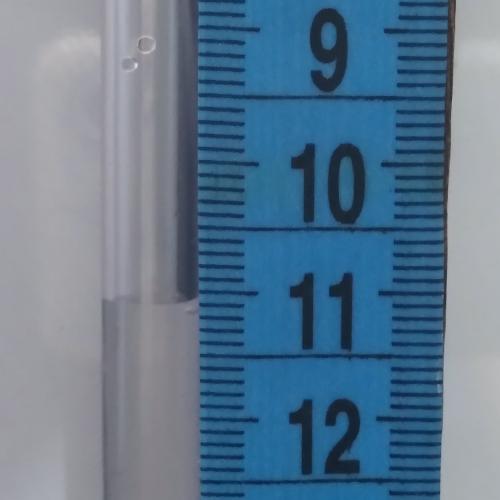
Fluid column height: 11.1 cm